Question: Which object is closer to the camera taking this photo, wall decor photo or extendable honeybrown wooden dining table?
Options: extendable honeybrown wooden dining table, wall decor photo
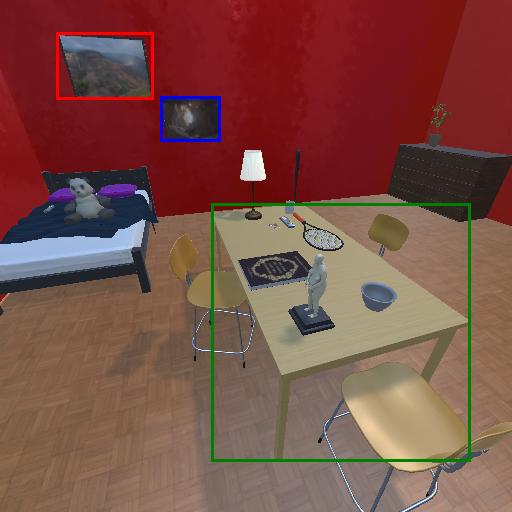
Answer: extendable honeybrown wooden dining table